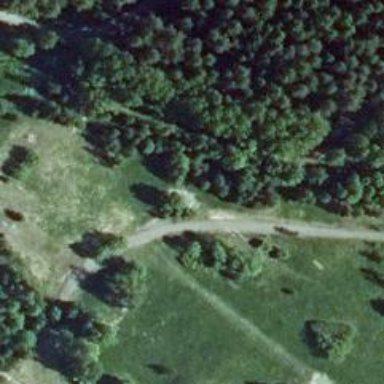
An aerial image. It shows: Disc golf basket.